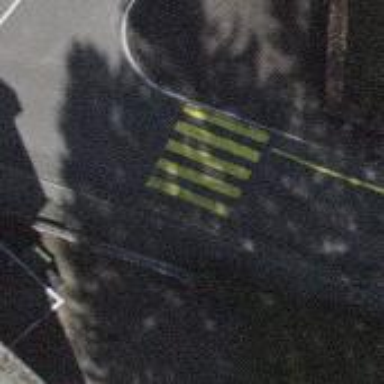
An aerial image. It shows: Asphalt sidewalk.